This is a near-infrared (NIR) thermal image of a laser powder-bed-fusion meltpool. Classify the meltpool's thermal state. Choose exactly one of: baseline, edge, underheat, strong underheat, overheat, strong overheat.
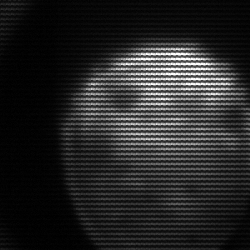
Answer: edge